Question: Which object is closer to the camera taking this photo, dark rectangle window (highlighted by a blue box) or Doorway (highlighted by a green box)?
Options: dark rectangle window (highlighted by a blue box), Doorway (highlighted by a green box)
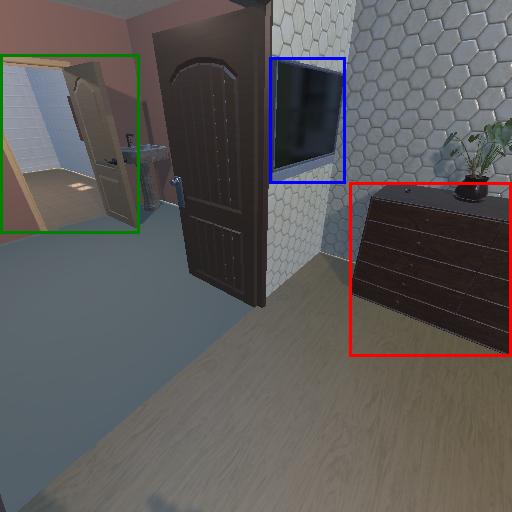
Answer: dark rectangle window (highlighted by a blue box)